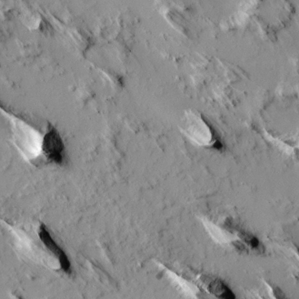
Label: non_frost